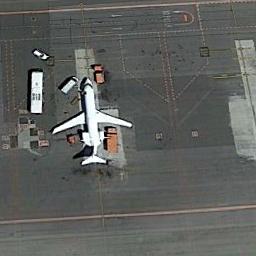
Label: airplane